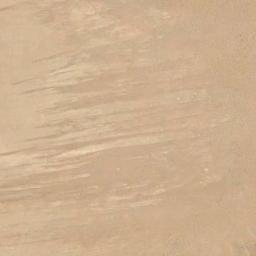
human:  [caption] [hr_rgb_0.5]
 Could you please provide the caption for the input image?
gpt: The desert has yellow sand and flat terrain .

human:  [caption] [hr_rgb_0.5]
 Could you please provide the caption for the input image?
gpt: It is a large piece of flat yellow desert .

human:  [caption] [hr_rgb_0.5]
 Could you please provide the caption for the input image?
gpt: There is a band of rock in this desert .

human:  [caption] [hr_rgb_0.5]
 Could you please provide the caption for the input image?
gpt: The desert is full of yellow sand .

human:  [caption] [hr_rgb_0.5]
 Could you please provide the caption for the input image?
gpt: A yellow desert covered with sand .